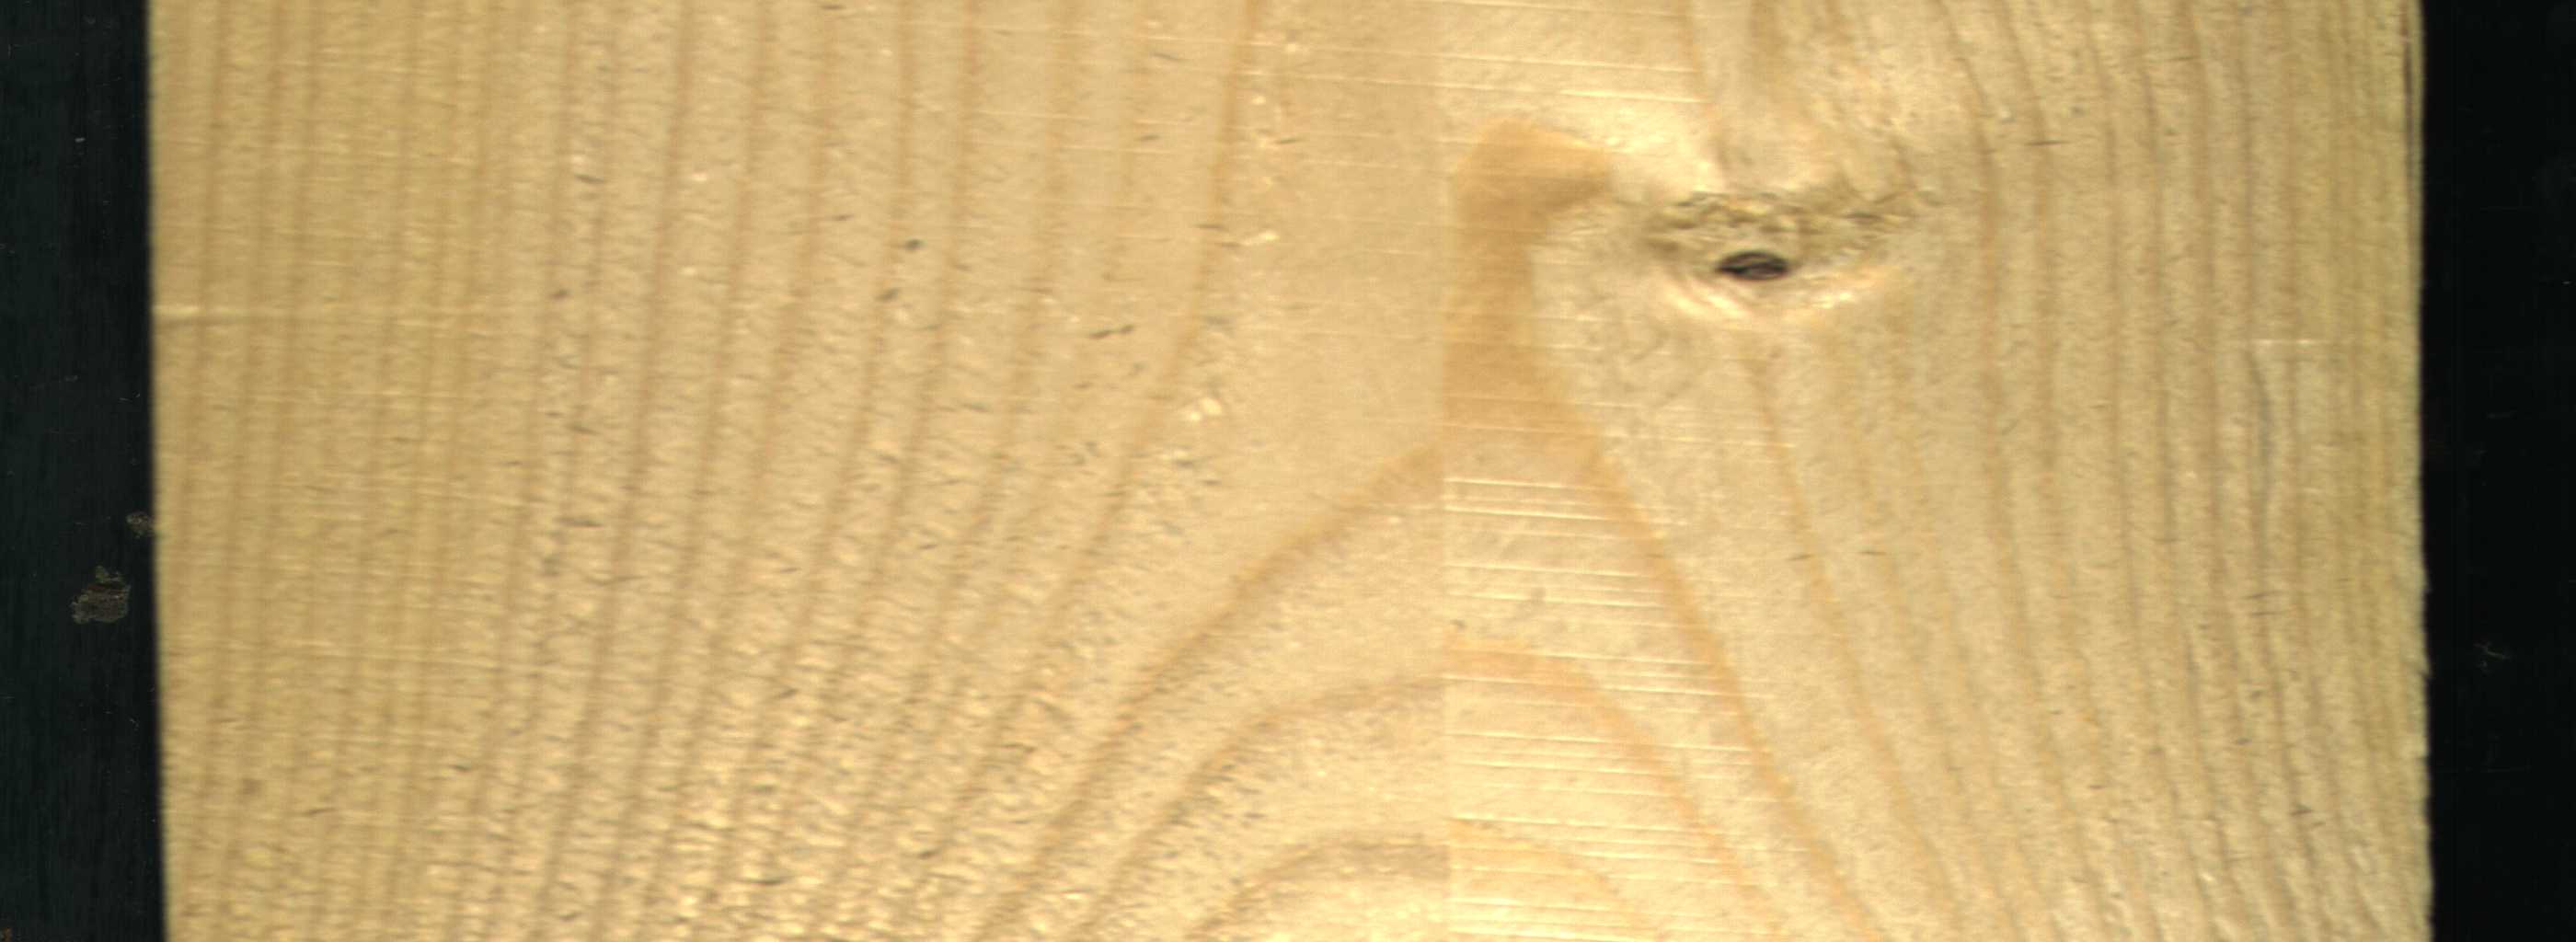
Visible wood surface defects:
Live_Knot